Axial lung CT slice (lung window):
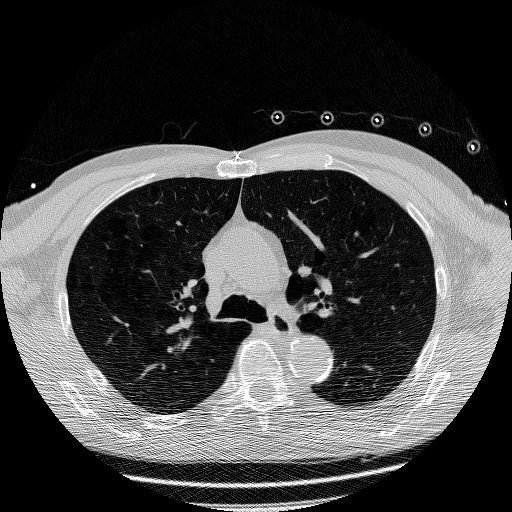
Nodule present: no